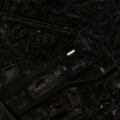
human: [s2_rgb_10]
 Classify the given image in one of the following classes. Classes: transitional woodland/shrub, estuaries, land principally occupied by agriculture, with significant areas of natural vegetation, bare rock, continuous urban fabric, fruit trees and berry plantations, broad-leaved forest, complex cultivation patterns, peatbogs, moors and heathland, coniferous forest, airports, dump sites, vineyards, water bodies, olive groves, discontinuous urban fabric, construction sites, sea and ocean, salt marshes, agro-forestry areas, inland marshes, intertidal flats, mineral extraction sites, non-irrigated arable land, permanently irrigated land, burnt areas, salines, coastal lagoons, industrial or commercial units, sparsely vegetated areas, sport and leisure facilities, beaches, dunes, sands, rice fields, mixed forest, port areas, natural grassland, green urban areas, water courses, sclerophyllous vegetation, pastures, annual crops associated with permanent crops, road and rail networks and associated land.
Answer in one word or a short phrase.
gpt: discontinuous urban fabric, industrial or commercial units, road and rail networks and associated land, moors and heathland